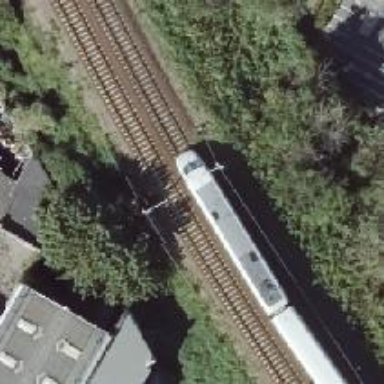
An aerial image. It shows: Railway track with contact line for electrification.